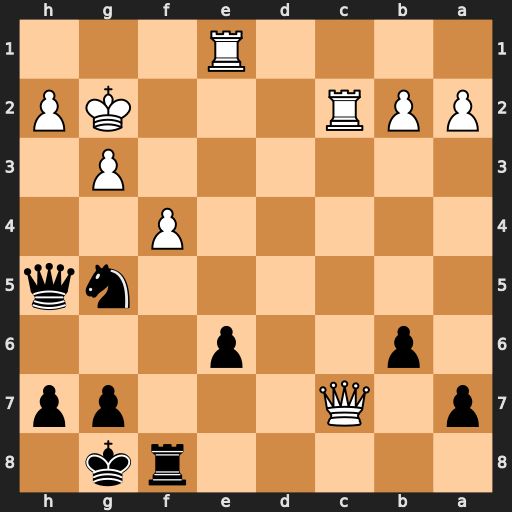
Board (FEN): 5rk1/p1Q3pp/1p2p3/6nq/5P2/6P1/PPR3KP/4R3
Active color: b
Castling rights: -
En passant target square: -
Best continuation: Qf3+ Kg1 Nh3#